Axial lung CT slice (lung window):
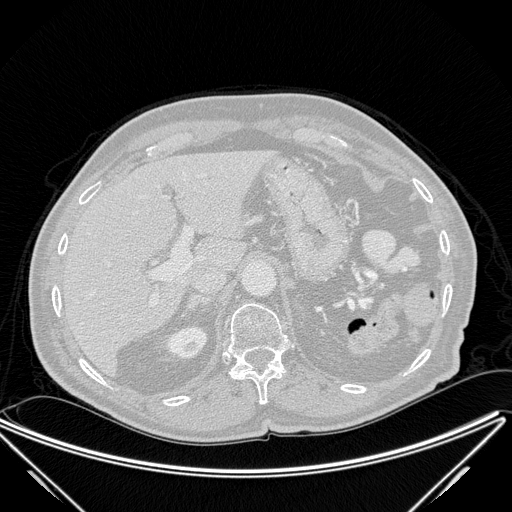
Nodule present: no